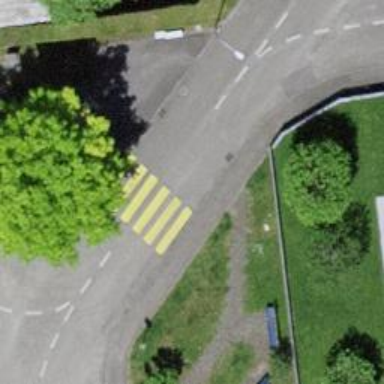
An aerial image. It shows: Zebra crossing on the road.